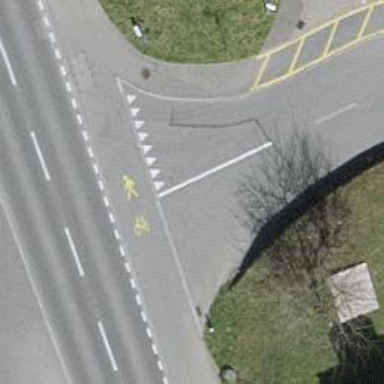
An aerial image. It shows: Road with "give way" sign.